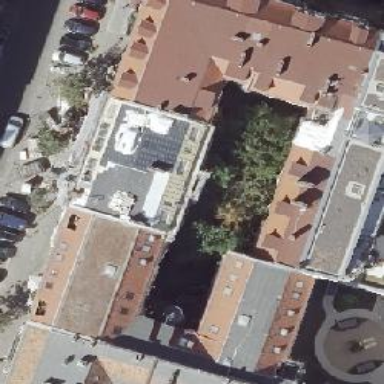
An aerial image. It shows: Apartment building with quadruple saltbox roof shape.